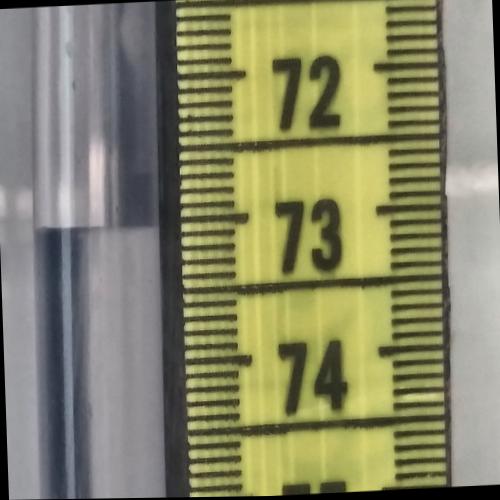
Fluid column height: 73.0 cm